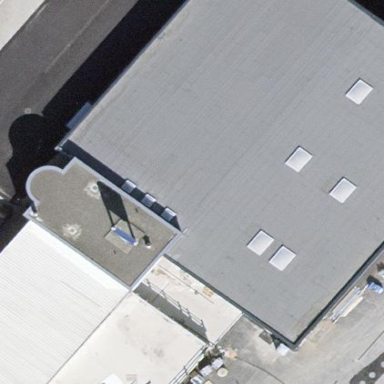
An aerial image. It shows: Building that houses car shop.